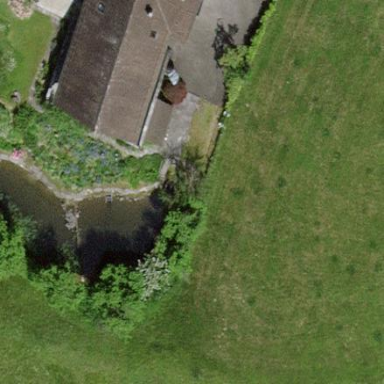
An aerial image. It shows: Pond with natural water.